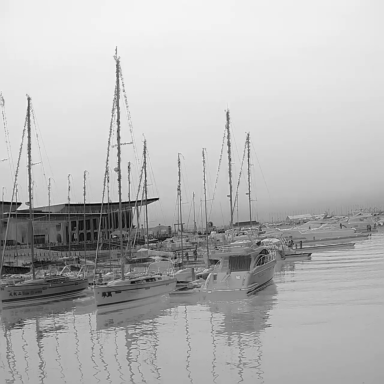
There are three sailboats in the infrared image.